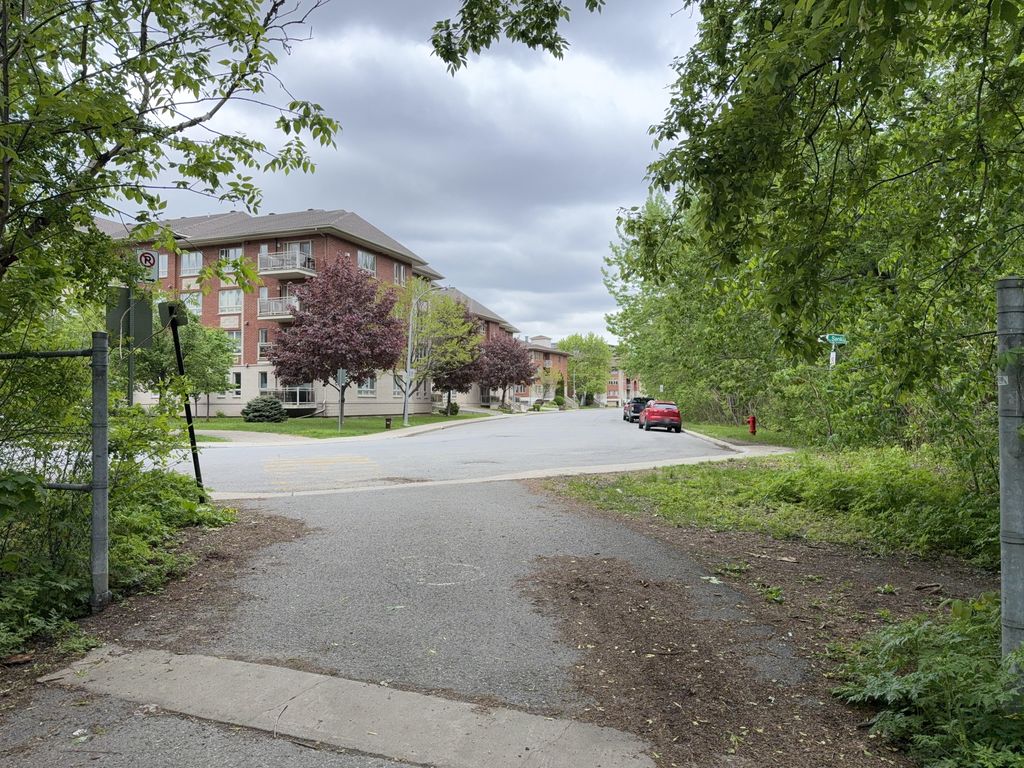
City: montreal